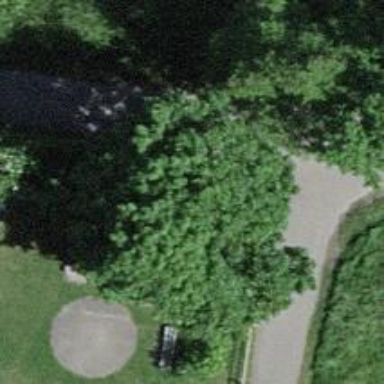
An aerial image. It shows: Broadleaved deciduous tree located in park.